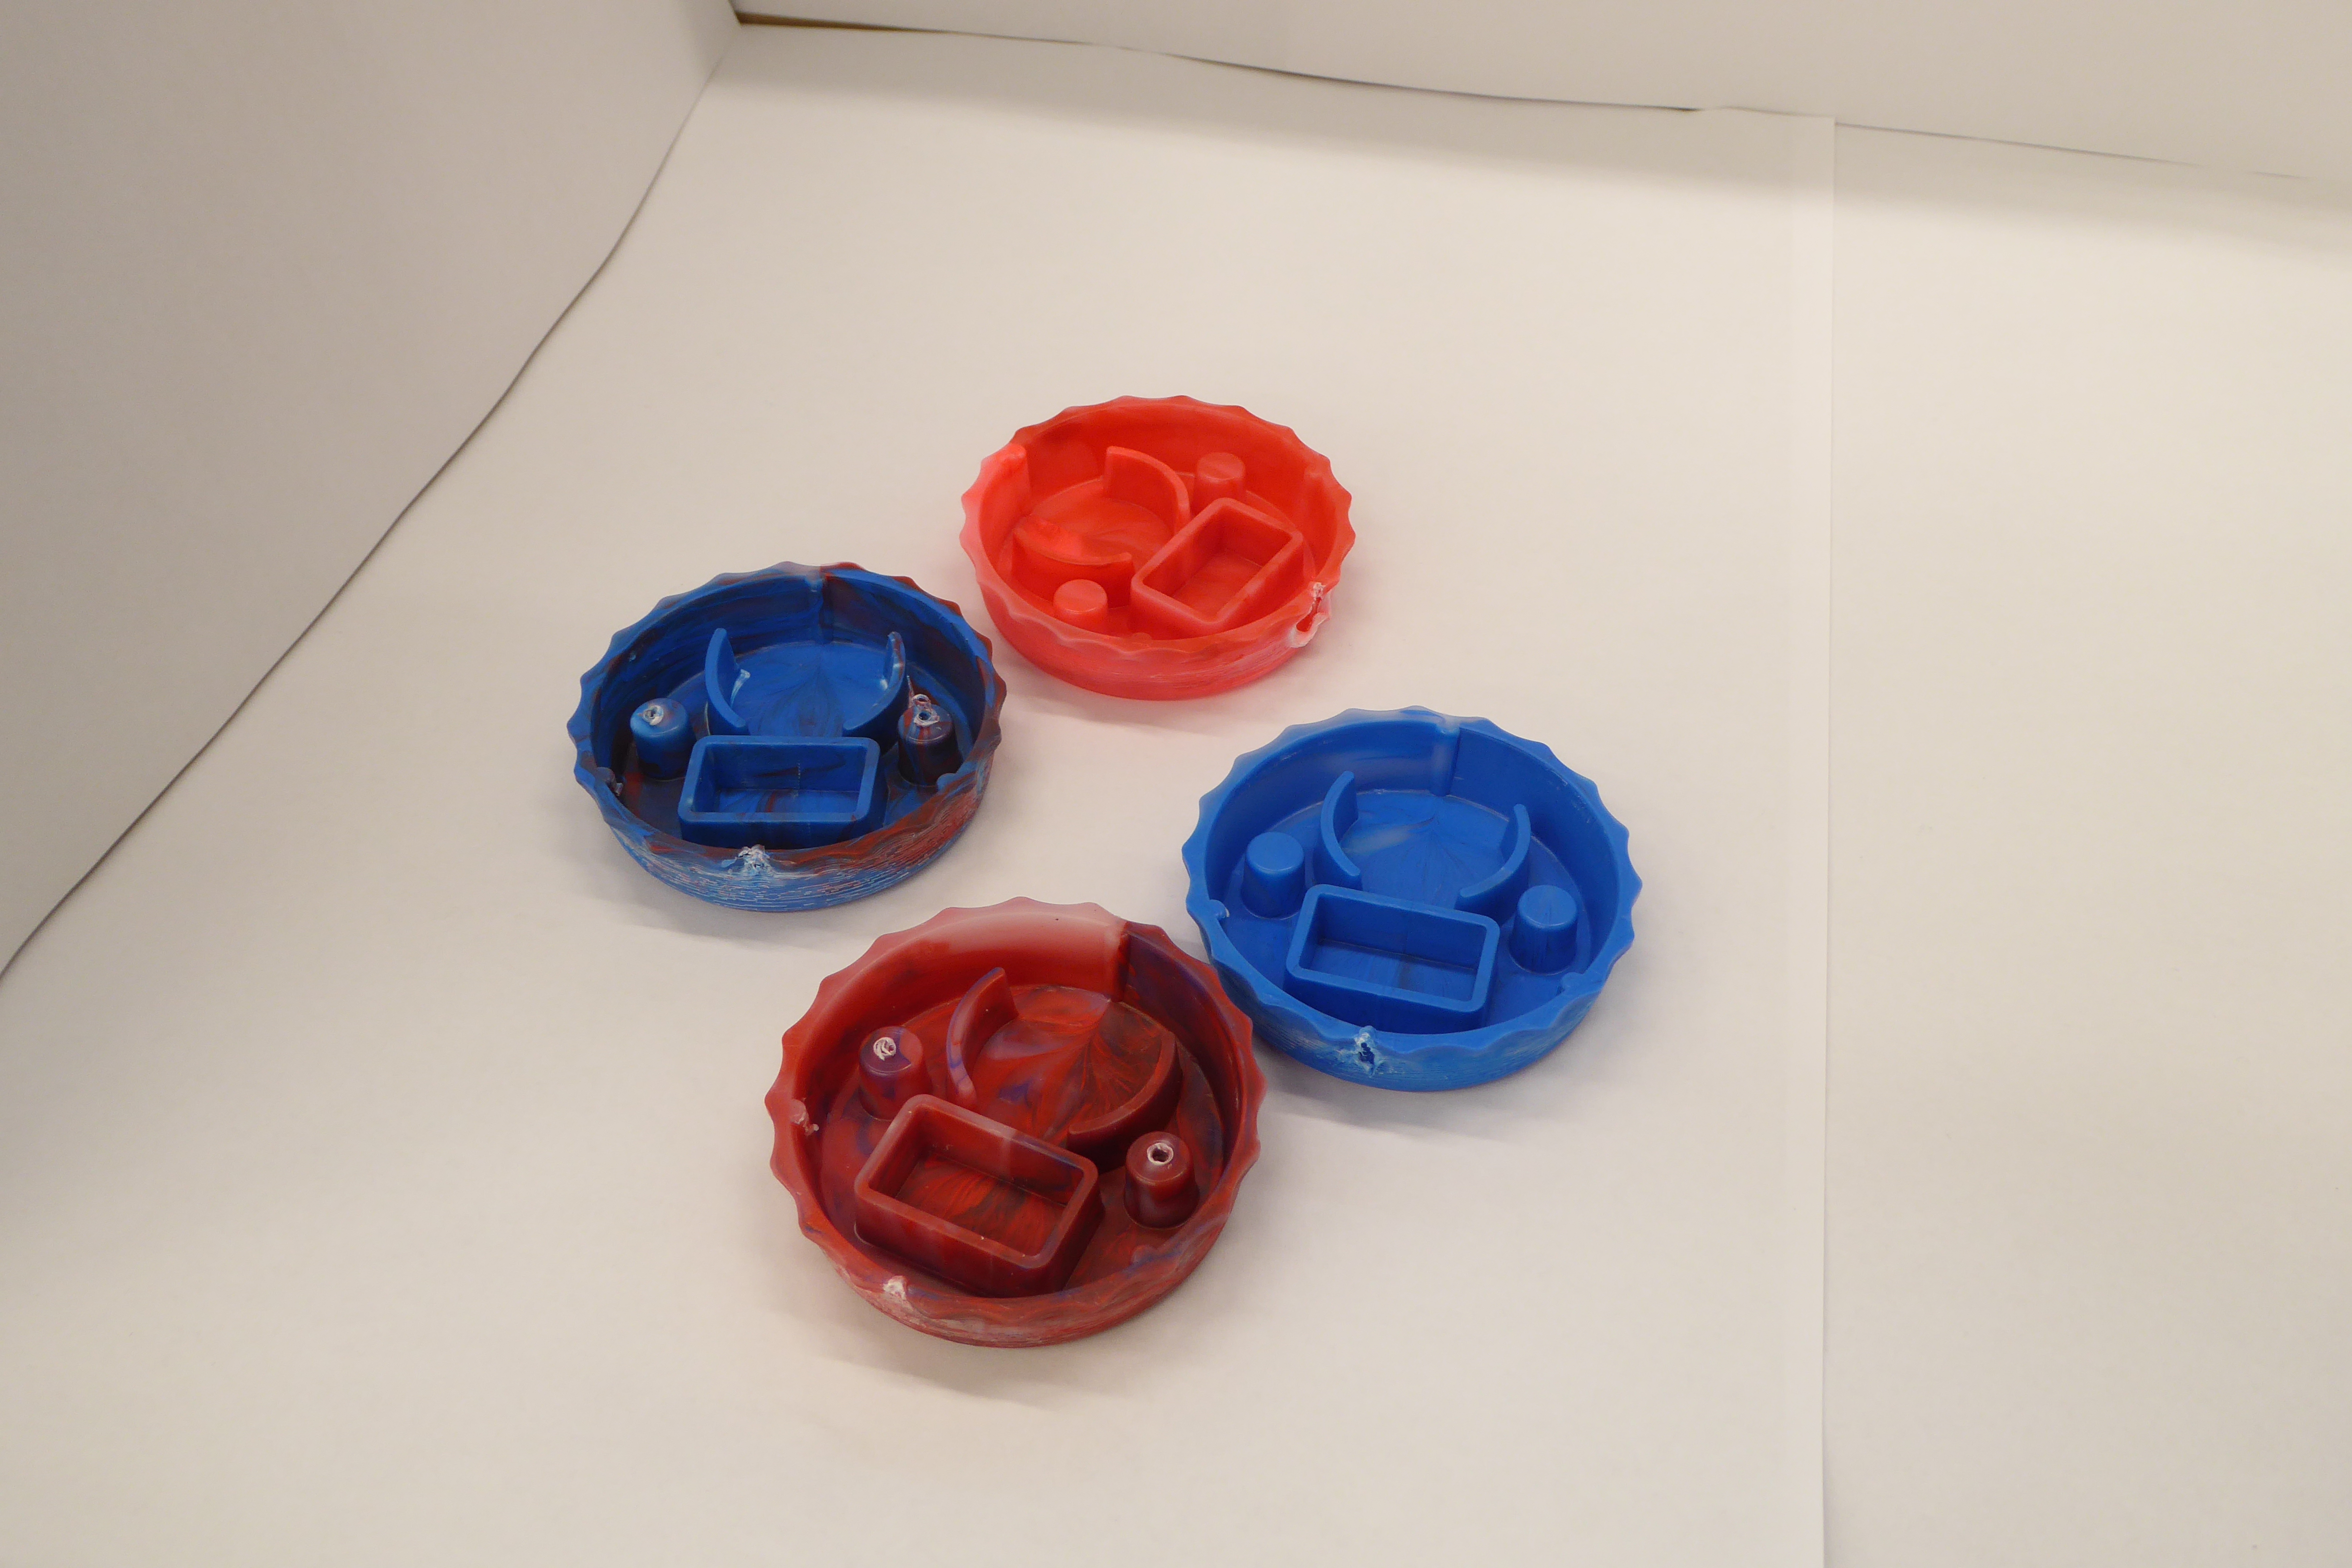
Label: Bottle Opener - Cover